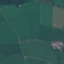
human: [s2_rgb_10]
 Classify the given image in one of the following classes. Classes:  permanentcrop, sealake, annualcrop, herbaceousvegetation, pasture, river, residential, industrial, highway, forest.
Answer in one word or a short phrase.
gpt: Pasture